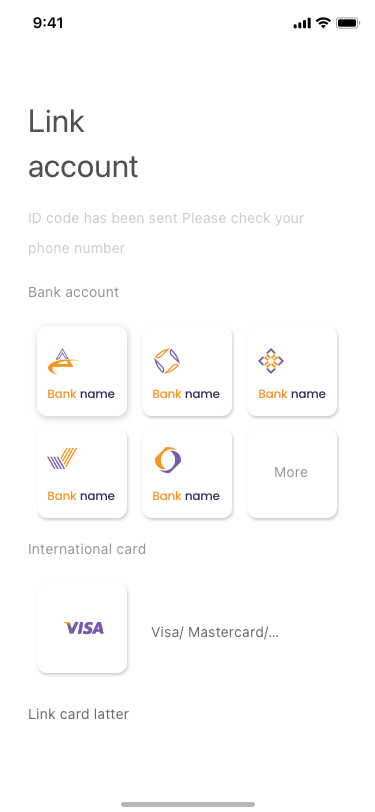
Text in this UI design:
International card
Visa/ Mastercard/…
More
Bank account
Link
account
ID code has been sent Please check your phone number
Link card latter